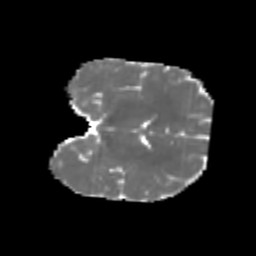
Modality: MD
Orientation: coronal
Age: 6
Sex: female
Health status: healthy